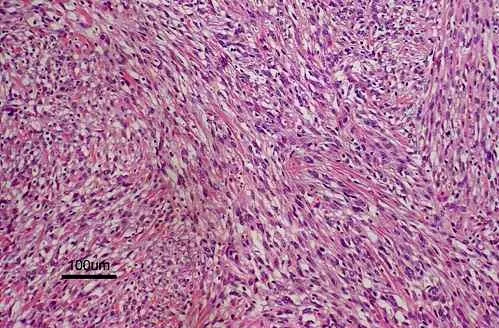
The tumor comprised spindle-shaped cells with high cellularity in parts (hematoxylin-and-eosin; original magnification, x 100).
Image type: pathology (h&e)